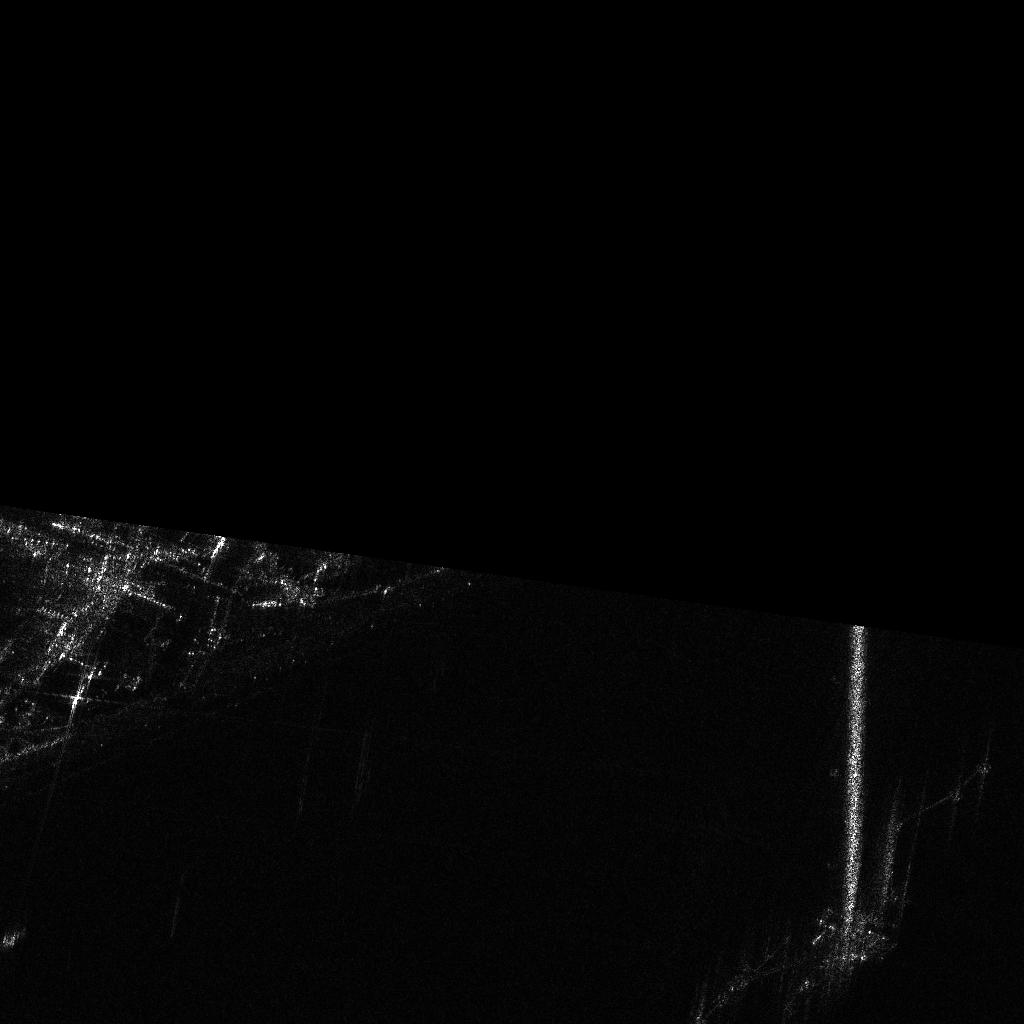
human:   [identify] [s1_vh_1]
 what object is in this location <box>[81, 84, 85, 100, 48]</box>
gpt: <ref>1 large container at the bottom right</ref>